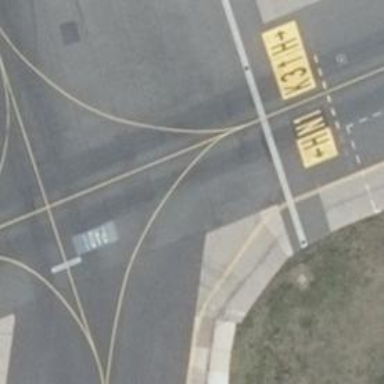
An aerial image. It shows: Taxiway at the airport with concrete surface.